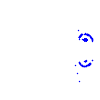
Particle: kaon